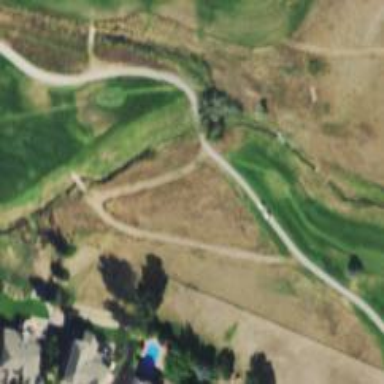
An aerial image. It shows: Grade1 path bridge used as golf cart path.